Aerial crown-view tile of a tropical tree (Barro Colorado Island, Panama), acquired 20250317:
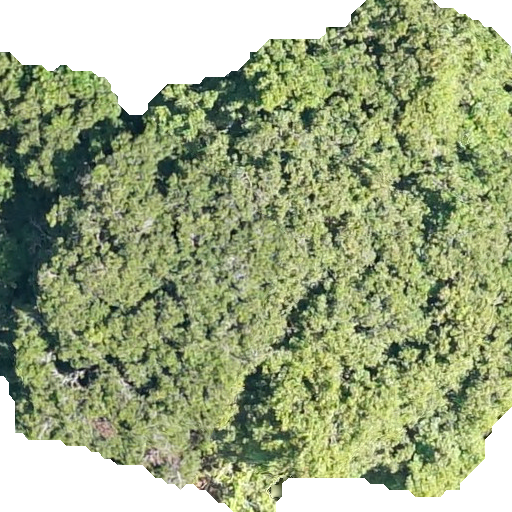
Species: Prioria copaifera
GBIF accepted scientific name: Prioria copaifera
Crown area: 364.18 m²